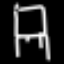
Label: chair